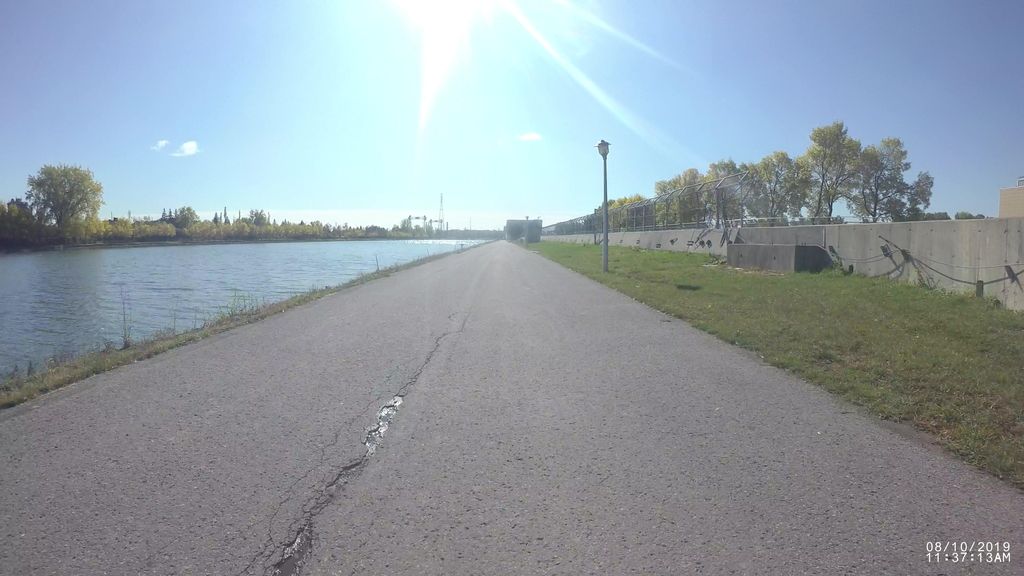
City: montreal